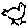
Label: bird